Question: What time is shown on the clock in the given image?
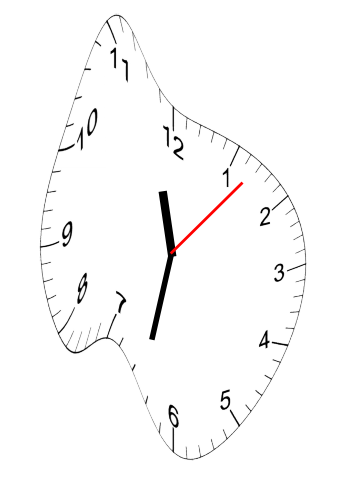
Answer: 11:32:07